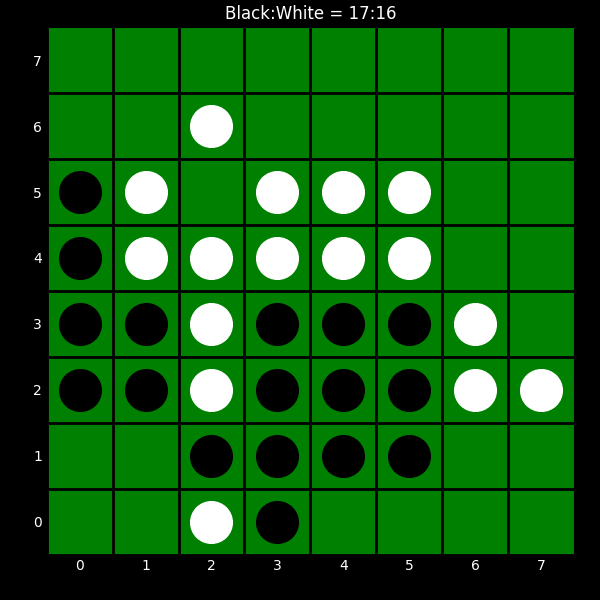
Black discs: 17
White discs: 16